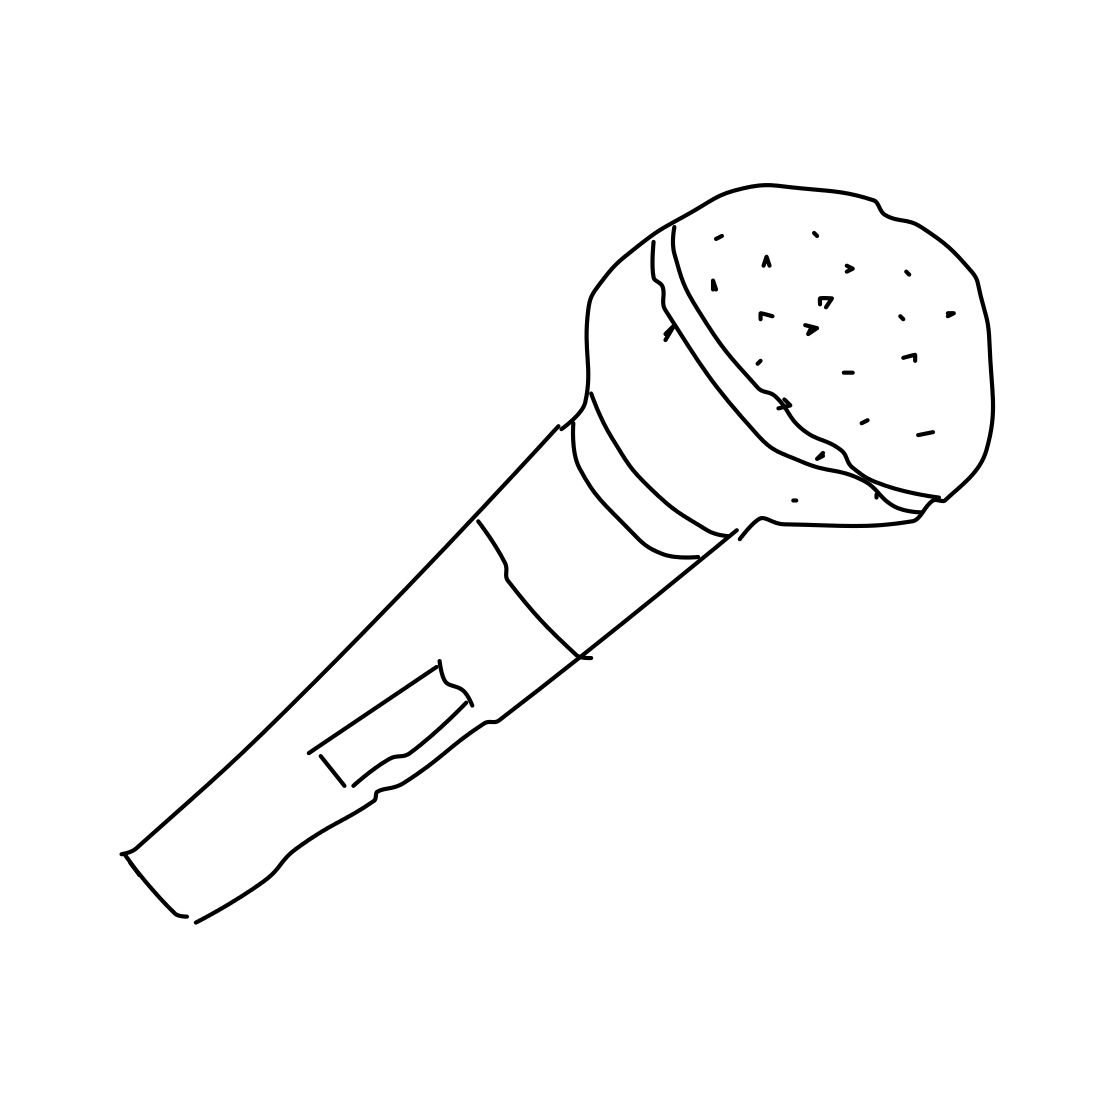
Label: microphone